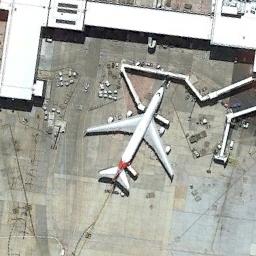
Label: airplane